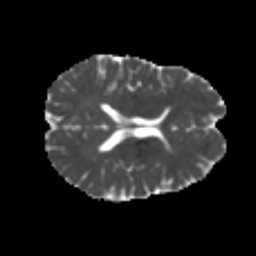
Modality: MD
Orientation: axial
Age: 23
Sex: female
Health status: healthy
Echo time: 0.074 s